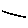
Label: line